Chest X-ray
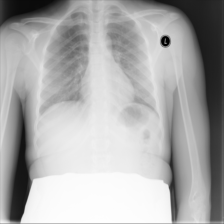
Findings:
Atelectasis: negative
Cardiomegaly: negative
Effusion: negative
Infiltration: negative
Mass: negative
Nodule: negative
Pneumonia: negative
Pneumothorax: negative
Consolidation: negative
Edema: negative
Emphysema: negative
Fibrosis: negative
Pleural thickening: negative
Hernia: negative